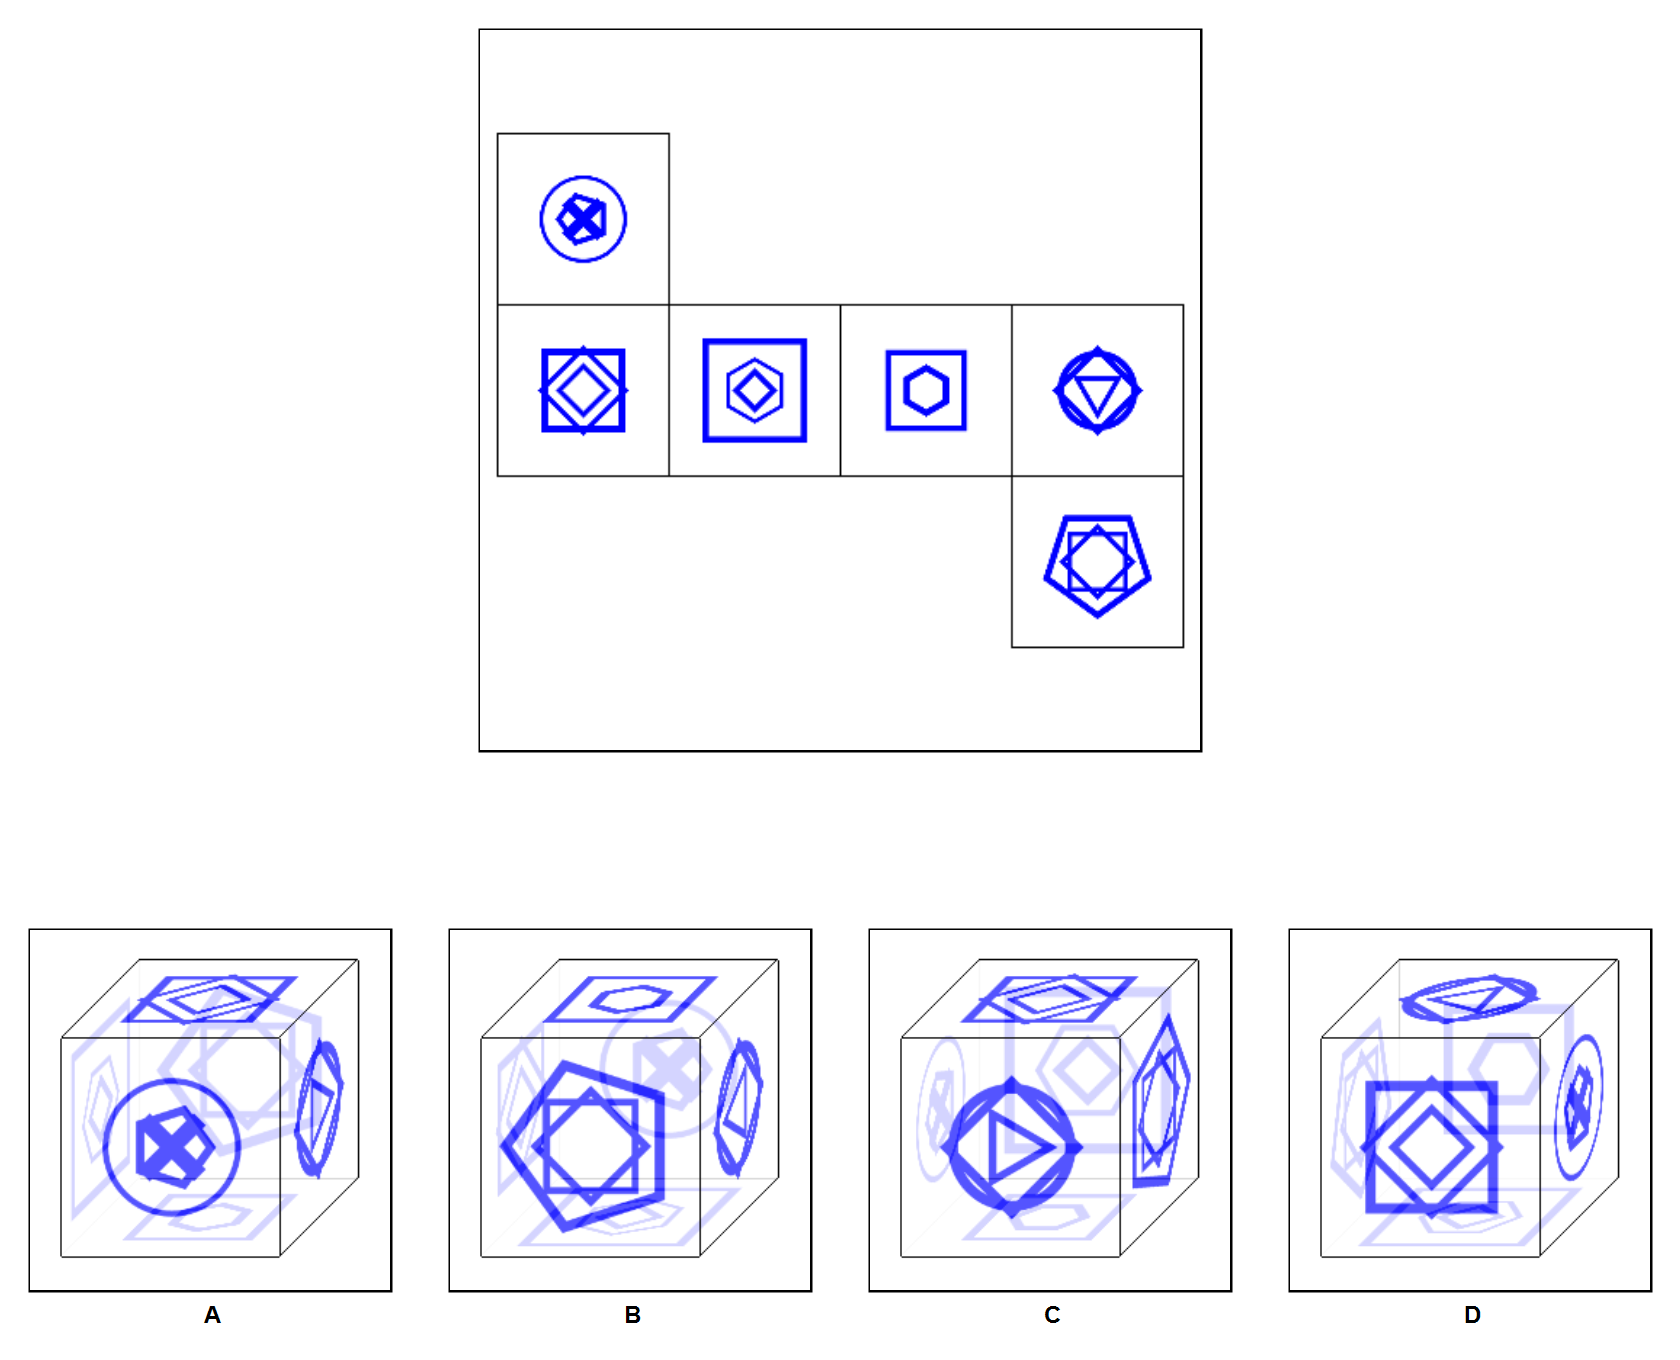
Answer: B